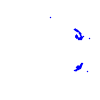
Particle: pion